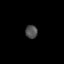
Tissue: skin
Cell type: Others
Senescence score: 0.7343
Nuclear area (px): 154
Mean DAPI intensity: 79.519